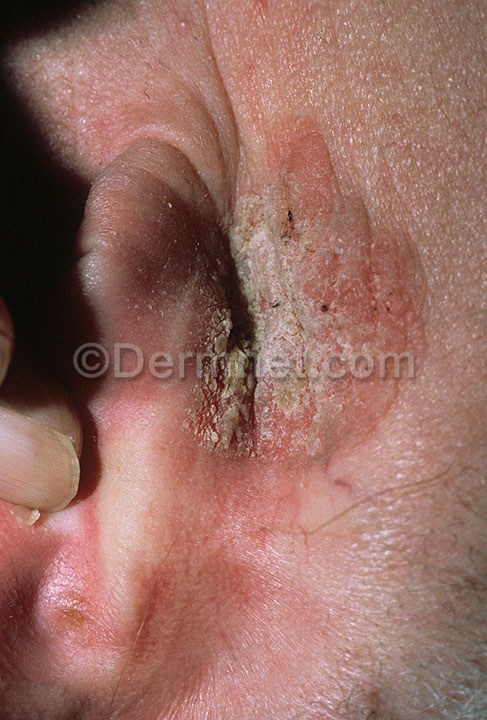
Disease: Actinic Keratosis Basal Cell Carcinoma and other Malignant Lesions